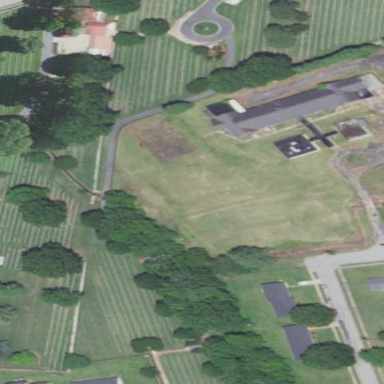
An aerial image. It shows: Cemetery.